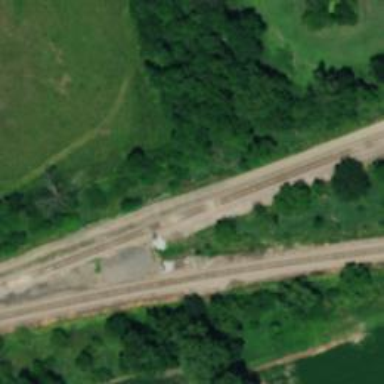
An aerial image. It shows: Railway signal.